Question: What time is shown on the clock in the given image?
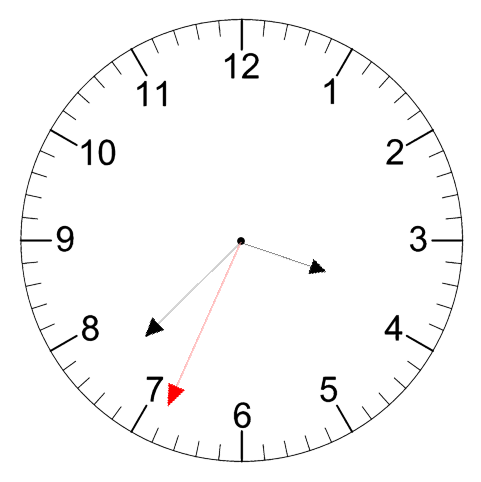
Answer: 03:37:34